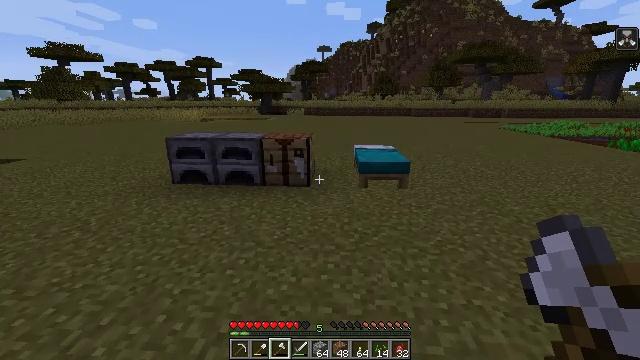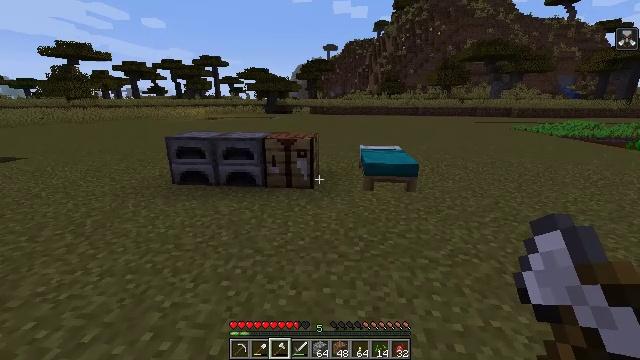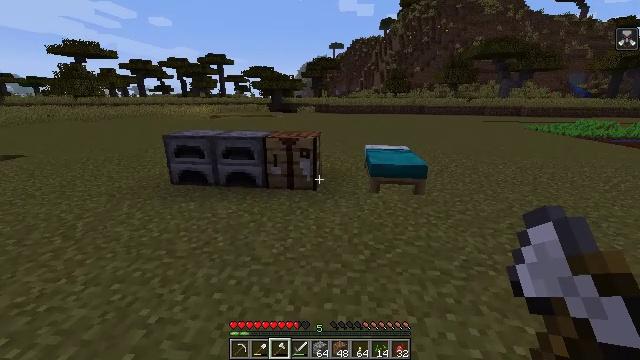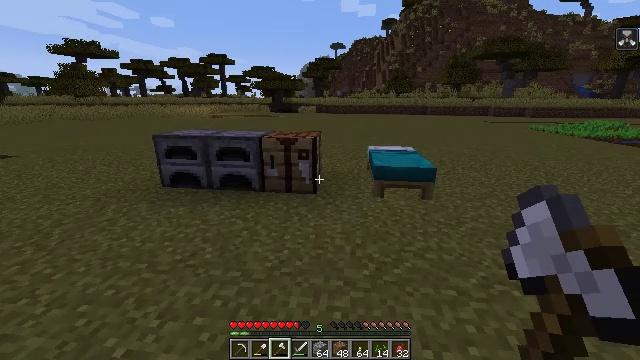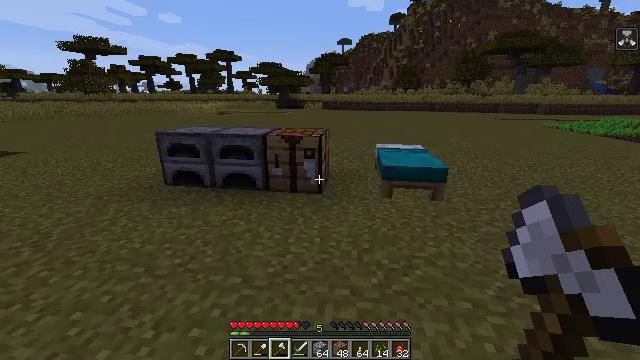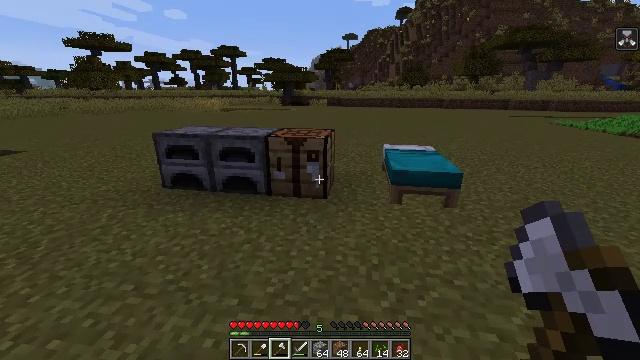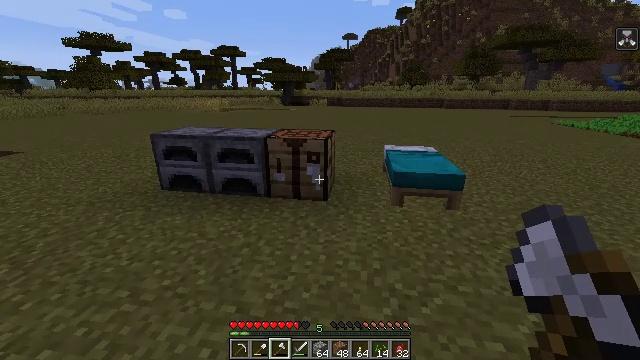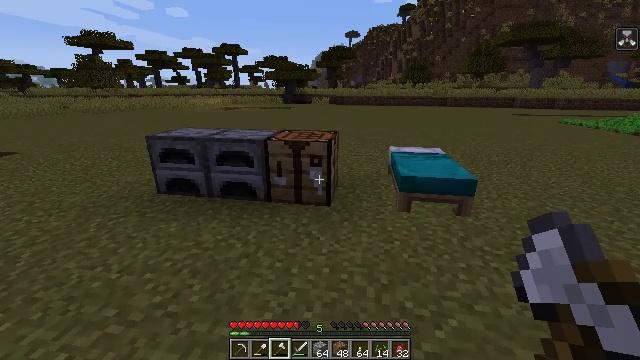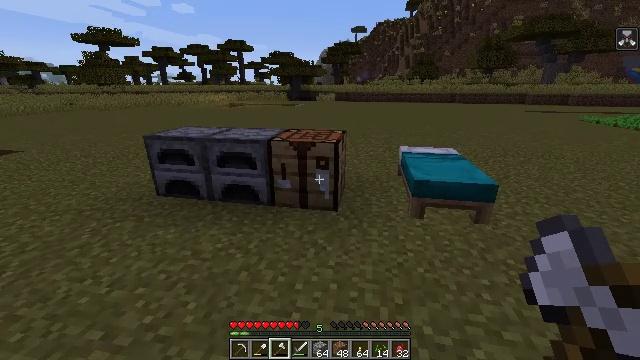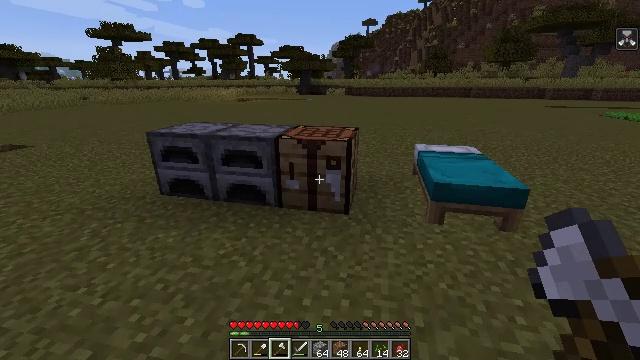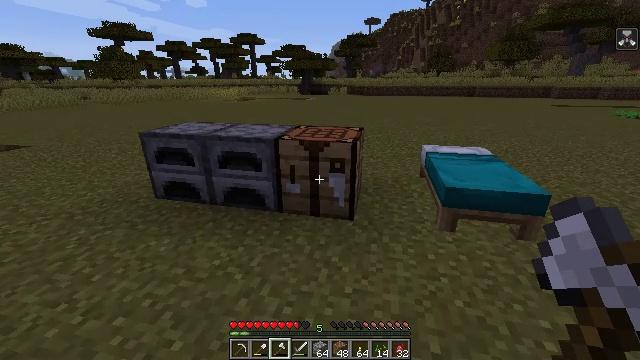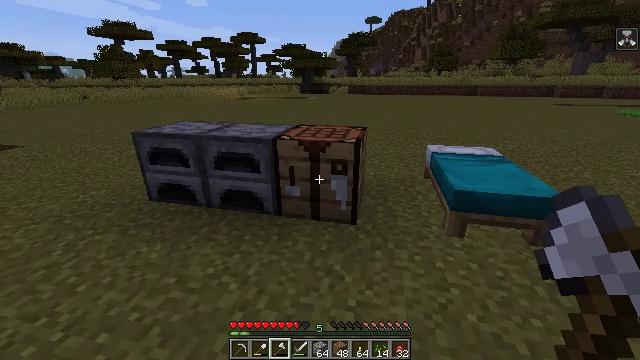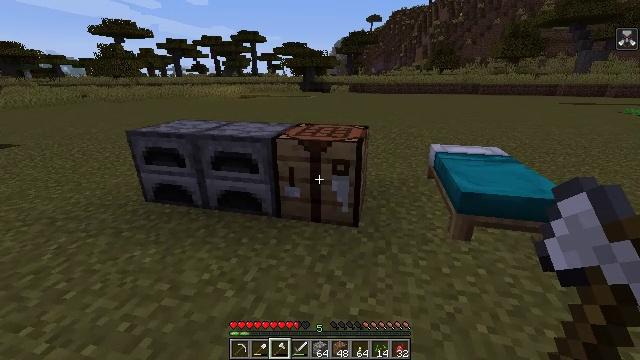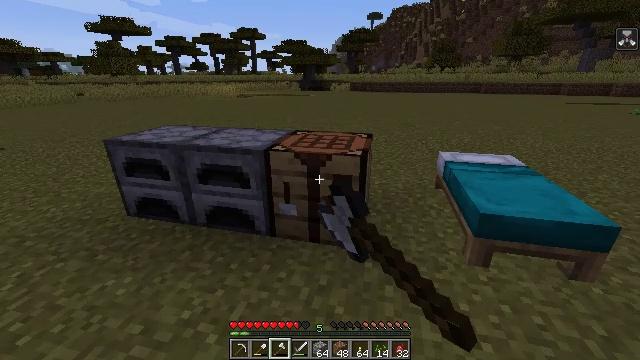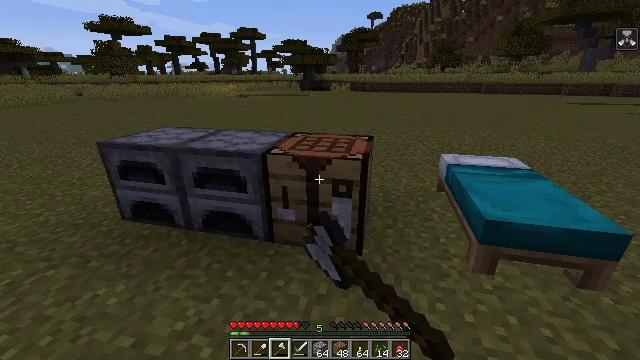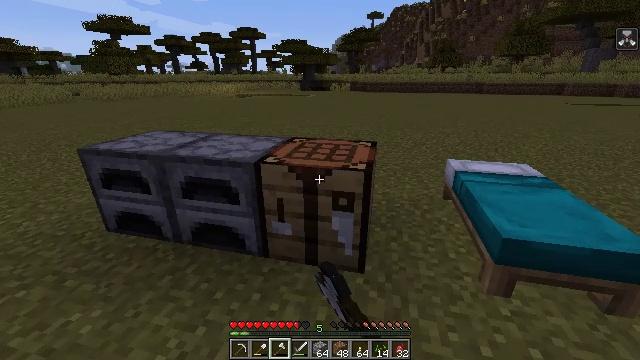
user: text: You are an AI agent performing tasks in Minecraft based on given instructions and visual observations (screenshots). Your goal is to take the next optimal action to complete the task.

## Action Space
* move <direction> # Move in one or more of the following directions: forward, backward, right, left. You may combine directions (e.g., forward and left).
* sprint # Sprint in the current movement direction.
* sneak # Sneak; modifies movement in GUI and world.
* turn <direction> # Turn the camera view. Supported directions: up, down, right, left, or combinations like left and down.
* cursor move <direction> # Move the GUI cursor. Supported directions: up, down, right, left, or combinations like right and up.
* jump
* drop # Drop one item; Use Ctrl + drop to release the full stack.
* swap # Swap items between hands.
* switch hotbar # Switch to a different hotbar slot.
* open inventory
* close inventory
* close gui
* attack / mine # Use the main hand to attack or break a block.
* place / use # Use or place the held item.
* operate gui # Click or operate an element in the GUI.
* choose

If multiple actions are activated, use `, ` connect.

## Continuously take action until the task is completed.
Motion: motion action
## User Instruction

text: Combine acacia wood and sticks in a crafting table for an acacia fence.
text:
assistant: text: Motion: move forward, turn left
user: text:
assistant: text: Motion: move forward, turn left
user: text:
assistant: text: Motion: move forward
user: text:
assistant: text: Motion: move forward, turn left
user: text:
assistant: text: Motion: move forward, turn left
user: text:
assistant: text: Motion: move forward
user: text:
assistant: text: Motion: move forward
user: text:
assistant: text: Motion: move forward, turn left
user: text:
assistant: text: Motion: move forward, turn left and down
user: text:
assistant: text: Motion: move forward
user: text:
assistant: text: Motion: move forward
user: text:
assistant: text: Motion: move forward, use / place
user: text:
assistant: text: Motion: move forward, use / place
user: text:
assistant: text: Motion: move forward, use / place
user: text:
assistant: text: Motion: no_op
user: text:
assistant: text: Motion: no_op
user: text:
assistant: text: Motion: open gui
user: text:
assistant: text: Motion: no_op
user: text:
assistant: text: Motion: cursor move right
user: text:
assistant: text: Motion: no_op
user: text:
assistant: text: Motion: no_op
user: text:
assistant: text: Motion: no_op
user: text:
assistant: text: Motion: no_op
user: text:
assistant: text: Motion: cursor move right
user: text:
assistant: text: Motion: cursor move right
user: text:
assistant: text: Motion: cursor move right
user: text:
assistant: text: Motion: no_op
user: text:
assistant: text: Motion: cursor move left
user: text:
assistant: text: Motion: cursor move left
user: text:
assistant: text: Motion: cursor move left